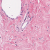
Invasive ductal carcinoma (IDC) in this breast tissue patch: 0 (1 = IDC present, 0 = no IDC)